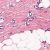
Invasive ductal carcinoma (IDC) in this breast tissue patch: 1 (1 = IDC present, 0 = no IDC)